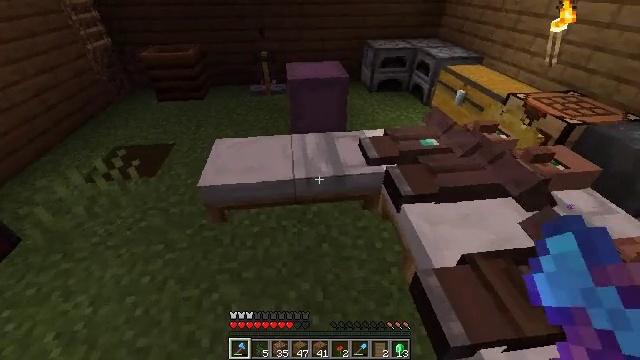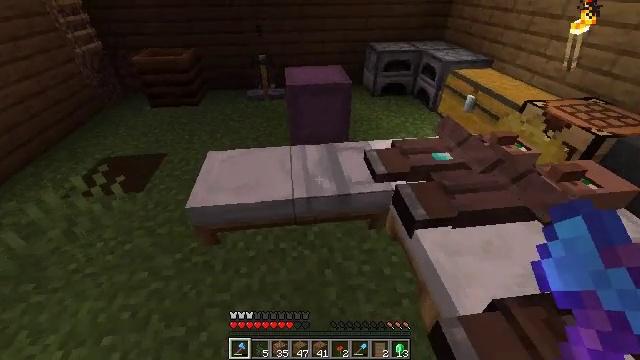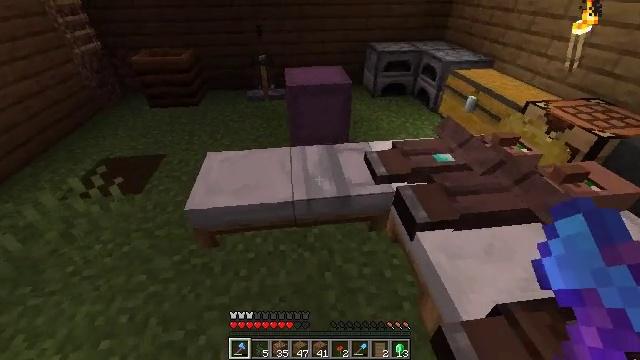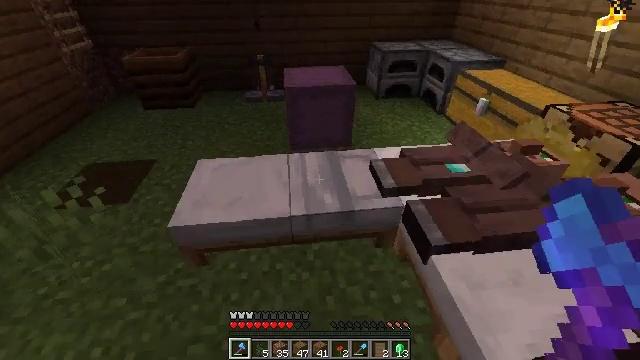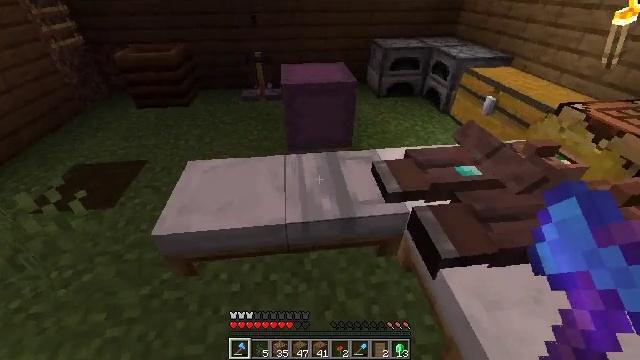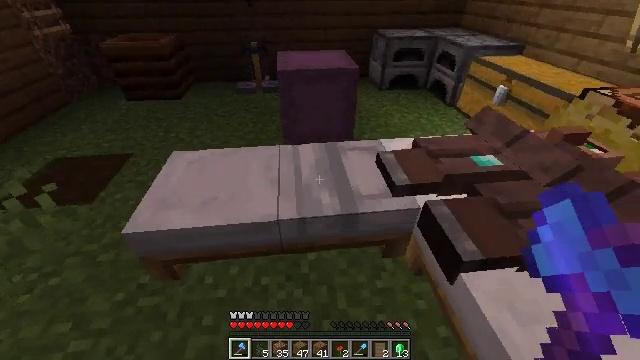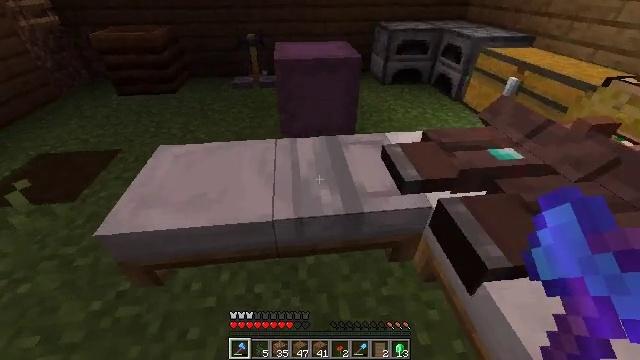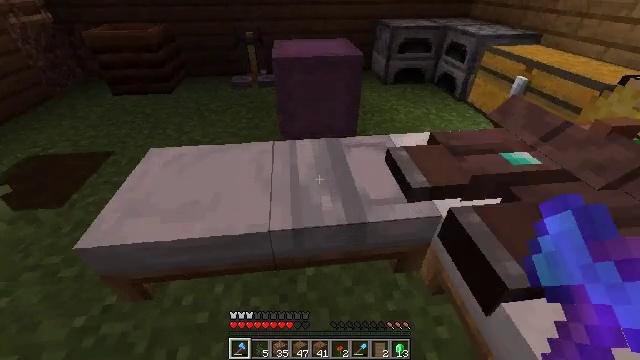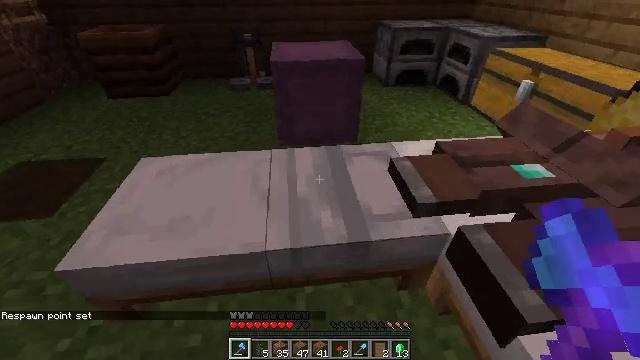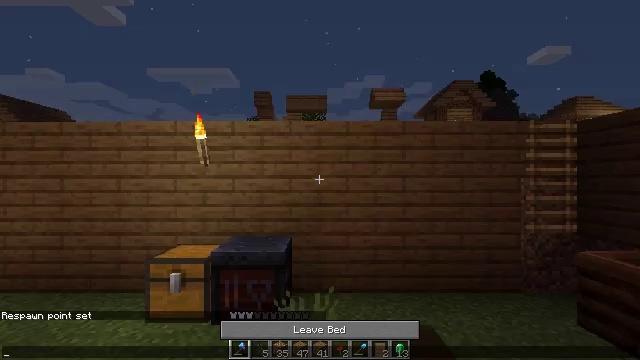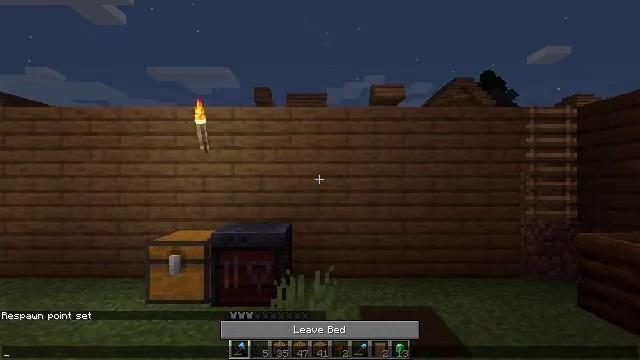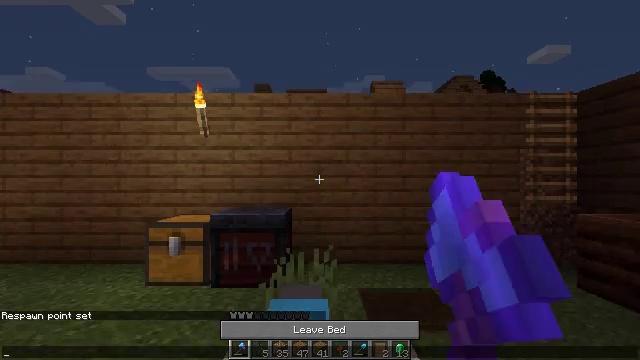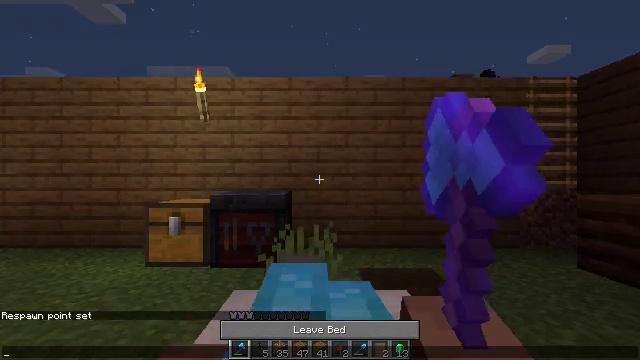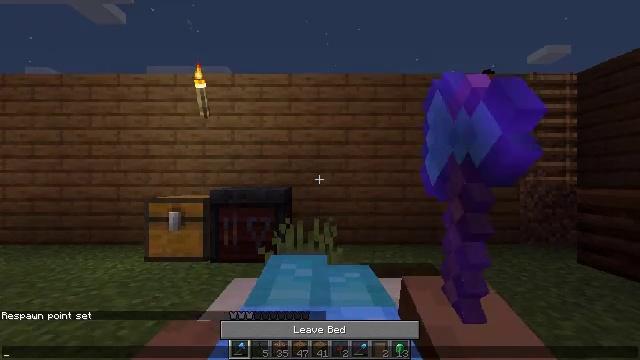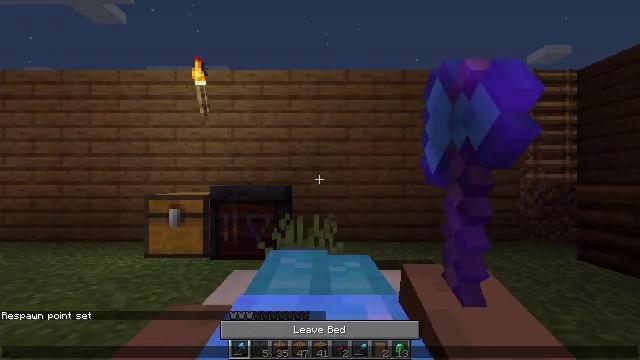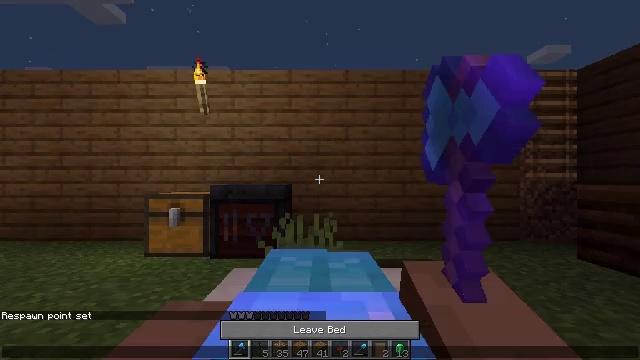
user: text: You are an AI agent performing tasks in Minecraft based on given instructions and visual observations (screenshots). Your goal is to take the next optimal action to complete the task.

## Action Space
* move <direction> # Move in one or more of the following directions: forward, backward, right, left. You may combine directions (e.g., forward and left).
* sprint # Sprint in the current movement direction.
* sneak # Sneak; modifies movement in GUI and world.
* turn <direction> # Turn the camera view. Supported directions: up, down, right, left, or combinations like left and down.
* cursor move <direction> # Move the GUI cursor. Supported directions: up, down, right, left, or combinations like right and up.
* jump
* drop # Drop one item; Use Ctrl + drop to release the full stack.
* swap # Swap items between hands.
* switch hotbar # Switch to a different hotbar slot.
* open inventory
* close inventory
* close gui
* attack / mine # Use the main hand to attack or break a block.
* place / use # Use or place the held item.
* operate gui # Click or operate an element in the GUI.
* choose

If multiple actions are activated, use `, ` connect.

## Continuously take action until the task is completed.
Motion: motion action
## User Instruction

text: Create a golden carrot using the crafting table.
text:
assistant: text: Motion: move forward, sprint
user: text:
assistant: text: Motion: move forward, sprint
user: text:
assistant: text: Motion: move forward, sprint, use / place
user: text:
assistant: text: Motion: move forward, sprint, use / place
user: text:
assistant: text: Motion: move forward, sprint, use / place
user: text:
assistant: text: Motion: move forward
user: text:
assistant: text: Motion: no_op
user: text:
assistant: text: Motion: no_op
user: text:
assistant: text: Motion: no_op
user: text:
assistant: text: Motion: open gui
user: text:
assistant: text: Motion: no_op
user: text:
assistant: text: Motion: no_op
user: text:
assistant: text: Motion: no_op
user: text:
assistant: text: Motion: no_op
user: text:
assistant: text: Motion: no_op
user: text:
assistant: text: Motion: no_op
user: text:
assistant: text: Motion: no_op
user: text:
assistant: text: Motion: cursor move left
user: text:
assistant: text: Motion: cursor move left
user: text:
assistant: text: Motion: no_op
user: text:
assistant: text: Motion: no_op
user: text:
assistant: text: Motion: no_op
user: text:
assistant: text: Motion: no_op
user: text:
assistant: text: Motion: no_op
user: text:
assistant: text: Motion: no_op
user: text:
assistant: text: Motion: no_op
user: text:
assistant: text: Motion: no_op
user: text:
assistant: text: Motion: no_op
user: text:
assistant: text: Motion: no_op
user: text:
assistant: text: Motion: no_op